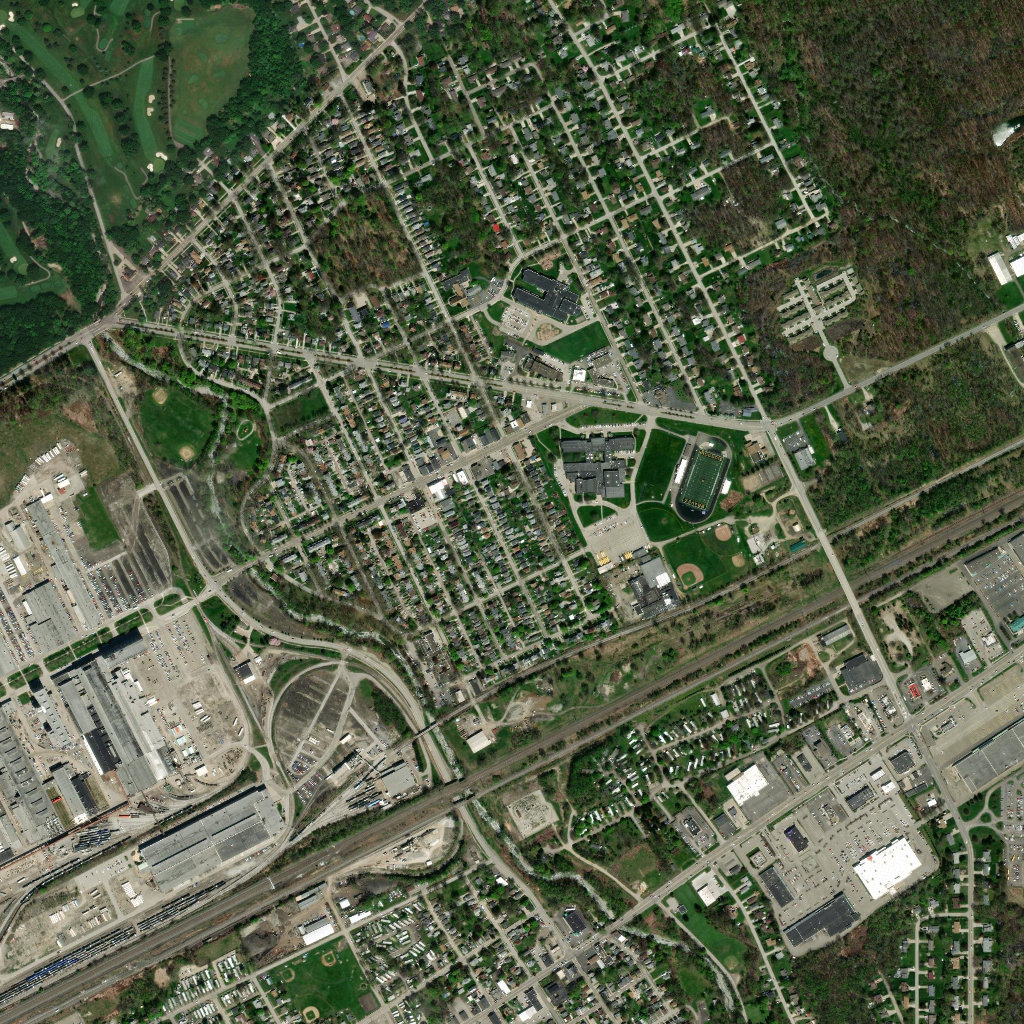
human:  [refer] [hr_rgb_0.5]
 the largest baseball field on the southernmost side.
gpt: <box>[[64, 51, 71, 57, 0]]</box>